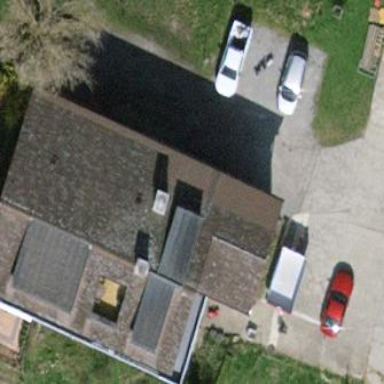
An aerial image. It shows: Farm building.